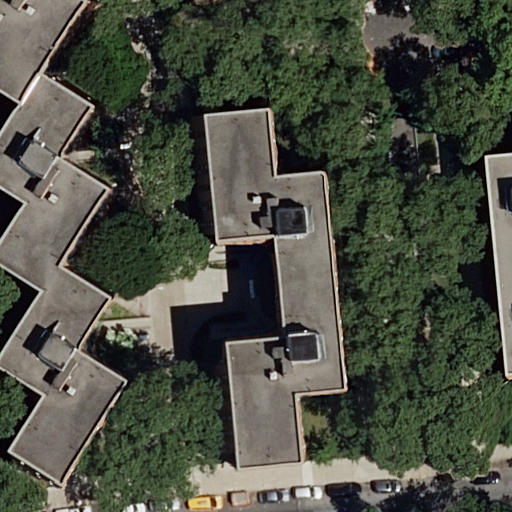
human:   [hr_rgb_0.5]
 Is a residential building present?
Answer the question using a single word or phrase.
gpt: yes

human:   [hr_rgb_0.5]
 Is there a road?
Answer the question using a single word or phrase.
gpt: yes

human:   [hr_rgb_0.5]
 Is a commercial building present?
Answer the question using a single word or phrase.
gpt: no

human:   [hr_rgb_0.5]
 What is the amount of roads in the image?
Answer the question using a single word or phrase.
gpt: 4

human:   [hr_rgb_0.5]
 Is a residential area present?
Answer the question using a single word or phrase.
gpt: yes

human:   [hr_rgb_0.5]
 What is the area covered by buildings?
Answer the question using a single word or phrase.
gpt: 1381m2

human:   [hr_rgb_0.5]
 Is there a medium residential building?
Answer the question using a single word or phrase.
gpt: yes

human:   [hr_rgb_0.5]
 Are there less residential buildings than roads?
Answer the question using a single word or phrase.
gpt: yes

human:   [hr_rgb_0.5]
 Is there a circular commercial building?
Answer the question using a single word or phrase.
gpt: no

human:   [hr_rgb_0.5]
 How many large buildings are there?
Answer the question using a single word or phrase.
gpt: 1

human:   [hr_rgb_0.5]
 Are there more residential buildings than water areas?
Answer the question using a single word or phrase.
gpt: yes

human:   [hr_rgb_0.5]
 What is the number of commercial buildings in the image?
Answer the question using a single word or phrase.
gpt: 0

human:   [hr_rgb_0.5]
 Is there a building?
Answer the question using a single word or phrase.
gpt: yes

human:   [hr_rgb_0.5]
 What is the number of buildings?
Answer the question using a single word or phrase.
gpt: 3

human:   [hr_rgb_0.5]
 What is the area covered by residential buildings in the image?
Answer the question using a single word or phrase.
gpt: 1381m2

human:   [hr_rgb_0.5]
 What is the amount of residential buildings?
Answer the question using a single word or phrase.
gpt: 3

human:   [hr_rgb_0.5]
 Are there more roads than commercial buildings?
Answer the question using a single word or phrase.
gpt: yes

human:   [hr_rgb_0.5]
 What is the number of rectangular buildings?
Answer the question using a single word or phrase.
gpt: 2

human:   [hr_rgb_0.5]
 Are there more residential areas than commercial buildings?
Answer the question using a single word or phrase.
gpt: yes

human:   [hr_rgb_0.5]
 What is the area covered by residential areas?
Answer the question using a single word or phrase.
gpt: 10607m2

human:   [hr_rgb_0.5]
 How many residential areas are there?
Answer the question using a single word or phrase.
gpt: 1

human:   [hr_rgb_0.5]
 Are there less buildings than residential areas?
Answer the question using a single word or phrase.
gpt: no

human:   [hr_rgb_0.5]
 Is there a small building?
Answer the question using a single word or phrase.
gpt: yes

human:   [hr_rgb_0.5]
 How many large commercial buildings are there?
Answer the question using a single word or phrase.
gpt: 0

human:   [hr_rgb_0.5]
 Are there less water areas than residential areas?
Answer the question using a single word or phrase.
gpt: yes

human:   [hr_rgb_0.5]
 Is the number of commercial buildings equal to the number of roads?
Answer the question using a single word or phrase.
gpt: no

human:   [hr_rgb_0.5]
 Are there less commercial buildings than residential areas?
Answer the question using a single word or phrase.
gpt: yes

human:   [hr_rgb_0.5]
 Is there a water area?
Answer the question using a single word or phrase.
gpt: no

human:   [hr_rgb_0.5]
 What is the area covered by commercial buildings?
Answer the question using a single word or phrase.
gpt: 0m2

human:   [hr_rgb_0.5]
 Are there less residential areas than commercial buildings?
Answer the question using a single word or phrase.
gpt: no

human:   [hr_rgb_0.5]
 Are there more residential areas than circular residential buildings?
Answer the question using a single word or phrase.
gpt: yes

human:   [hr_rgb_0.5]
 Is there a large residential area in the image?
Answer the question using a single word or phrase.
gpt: yes

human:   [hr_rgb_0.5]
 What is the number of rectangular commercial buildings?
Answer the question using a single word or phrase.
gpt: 0

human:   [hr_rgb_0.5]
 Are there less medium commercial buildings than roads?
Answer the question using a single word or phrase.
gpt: yes

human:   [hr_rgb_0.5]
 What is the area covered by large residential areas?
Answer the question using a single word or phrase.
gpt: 10607m2

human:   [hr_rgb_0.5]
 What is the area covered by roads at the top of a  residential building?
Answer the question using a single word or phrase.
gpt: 0m2

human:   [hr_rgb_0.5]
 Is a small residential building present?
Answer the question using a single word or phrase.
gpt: yes

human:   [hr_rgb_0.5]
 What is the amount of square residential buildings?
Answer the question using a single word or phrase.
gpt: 0

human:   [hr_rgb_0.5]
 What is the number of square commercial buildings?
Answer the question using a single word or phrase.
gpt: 0

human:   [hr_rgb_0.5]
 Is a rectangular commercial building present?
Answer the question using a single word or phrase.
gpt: no

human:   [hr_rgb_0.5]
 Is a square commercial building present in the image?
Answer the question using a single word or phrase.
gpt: no

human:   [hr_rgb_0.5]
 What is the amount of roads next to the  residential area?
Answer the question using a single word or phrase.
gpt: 4

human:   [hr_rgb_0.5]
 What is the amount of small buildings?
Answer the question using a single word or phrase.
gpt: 1

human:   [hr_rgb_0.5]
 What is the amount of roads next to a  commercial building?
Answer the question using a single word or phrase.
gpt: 0

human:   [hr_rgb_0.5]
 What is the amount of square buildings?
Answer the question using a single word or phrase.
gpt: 0

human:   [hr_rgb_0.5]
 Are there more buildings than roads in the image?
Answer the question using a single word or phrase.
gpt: no

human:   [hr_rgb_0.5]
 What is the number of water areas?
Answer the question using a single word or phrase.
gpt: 0

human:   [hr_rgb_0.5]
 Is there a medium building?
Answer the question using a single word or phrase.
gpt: yes

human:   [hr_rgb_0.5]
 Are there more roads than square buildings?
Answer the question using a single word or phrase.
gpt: yes

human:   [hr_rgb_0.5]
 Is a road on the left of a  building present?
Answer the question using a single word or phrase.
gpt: yes

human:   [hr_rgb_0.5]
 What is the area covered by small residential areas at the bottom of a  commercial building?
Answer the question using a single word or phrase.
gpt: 0m2

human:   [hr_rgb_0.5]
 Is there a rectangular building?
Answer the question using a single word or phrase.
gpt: yes

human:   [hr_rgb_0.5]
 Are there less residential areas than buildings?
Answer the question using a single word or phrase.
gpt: yes

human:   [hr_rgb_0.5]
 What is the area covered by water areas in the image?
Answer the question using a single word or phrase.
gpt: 0m2

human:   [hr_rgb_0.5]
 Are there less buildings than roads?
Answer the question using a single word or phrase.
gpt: yes

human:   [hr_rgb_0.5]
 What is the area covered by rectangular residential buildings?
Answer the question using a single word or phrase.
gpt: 244m2

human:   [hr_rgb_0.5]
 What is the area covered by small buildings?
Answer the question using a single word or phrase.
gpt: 97m2

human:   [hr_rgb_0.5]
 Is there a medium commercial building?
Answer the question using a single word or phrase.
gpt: no

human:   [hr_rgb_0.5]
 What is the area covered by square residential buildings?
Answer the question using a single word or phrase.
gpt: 0m2

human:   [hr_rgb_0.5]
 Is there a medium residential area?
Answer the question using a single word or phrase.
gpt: no

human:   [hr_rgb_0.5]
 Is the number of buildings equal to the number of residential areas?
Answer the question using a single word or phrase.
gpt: no

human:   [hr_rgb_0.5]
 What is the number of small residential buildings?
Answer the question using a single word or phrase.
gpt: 1

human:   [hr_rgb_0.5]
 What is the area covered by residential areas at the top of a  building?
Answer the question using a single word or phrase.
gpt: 10607m2

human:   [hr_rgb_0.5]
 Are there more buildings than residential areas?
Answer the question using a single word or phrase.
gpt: yes